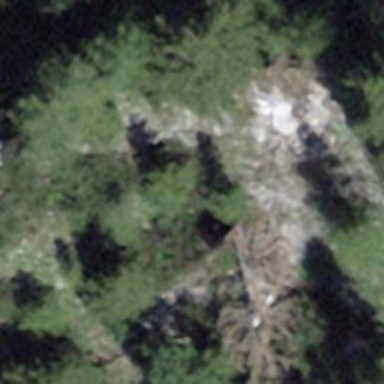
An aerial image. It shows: Natural cliff.